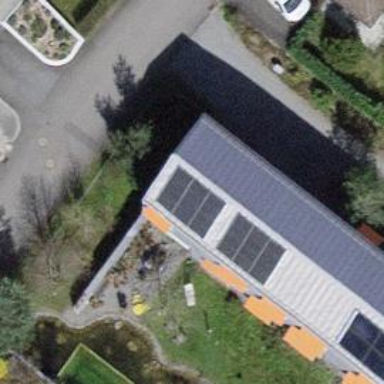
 consisting of solar photovoltaic panels."